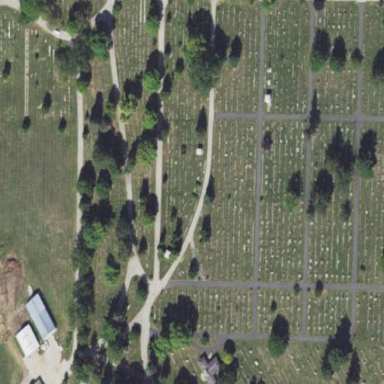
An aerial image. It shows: Cemetery or graveyard.